Field crop: tomato
Growth stage: 1
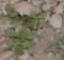
Species: portulaca